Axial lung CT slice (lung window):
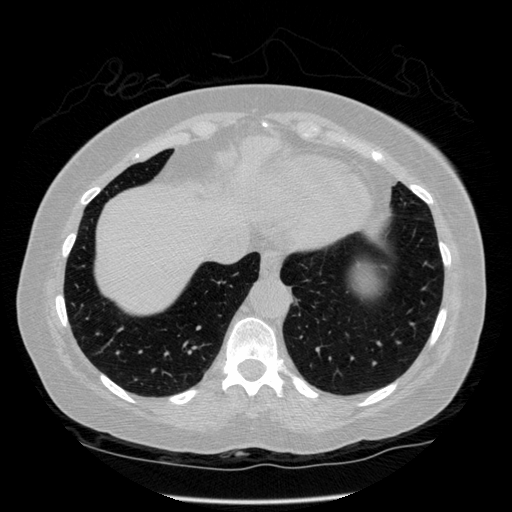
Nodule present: no